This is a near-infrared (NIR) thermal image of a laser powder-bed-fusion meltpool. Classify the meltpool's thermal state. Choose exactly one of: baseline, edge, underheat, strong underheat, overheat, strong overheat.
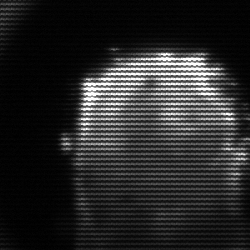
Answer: baseline